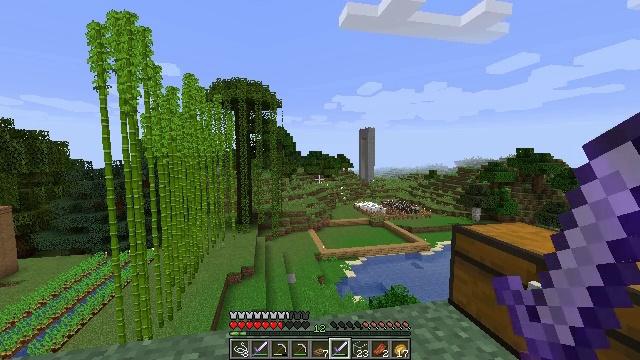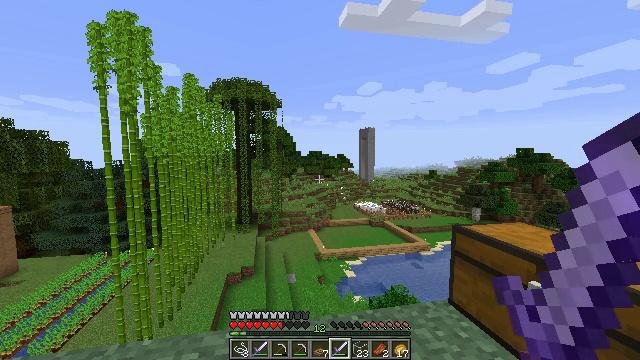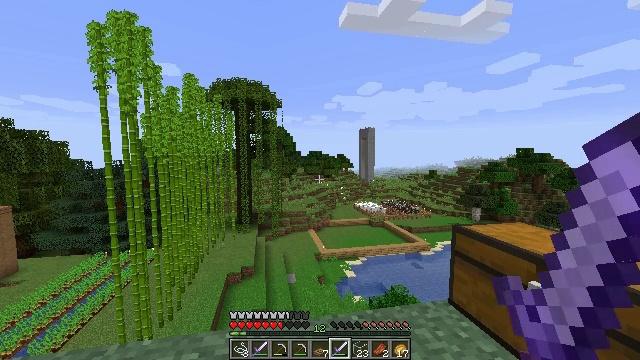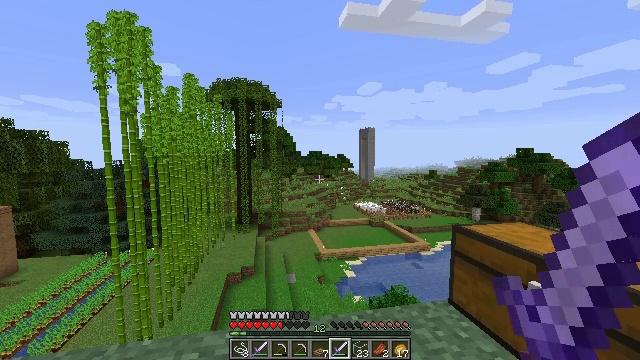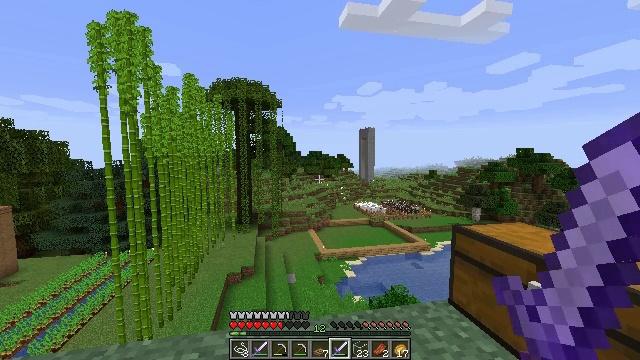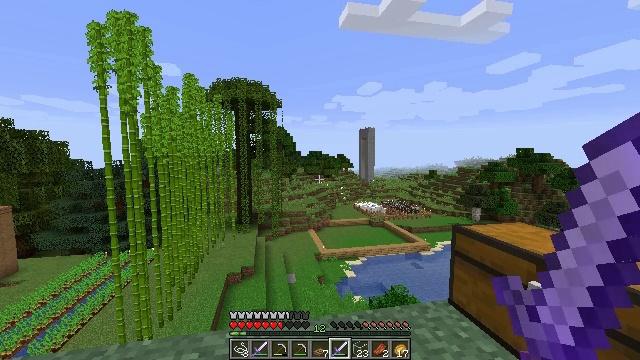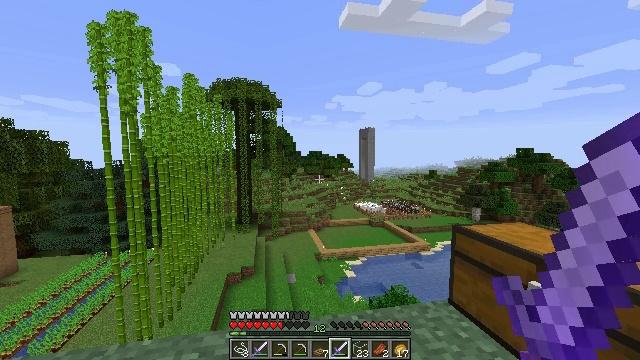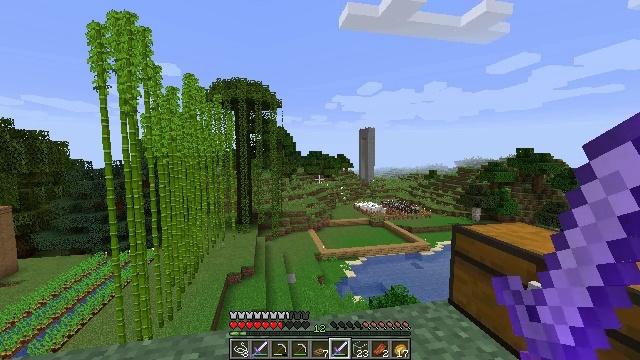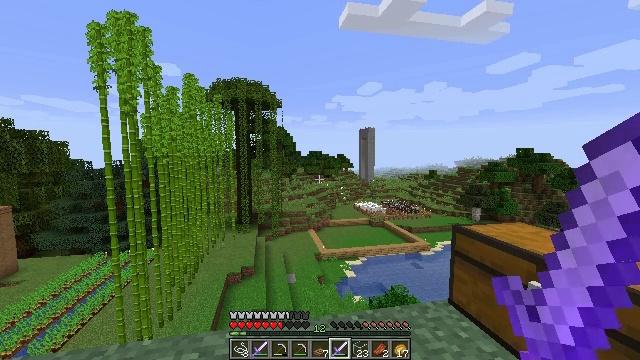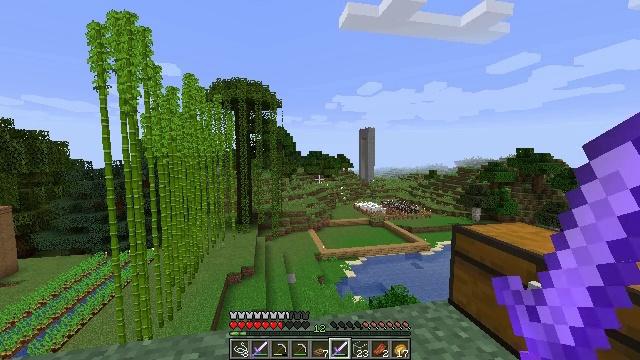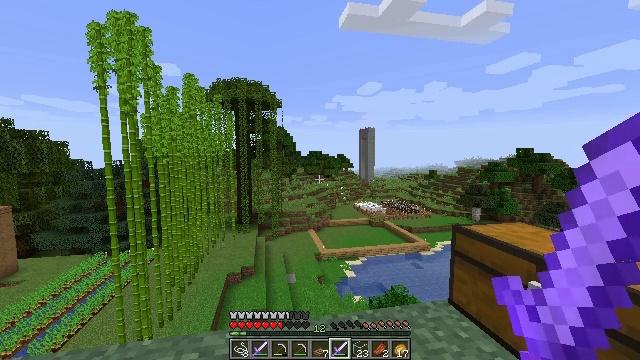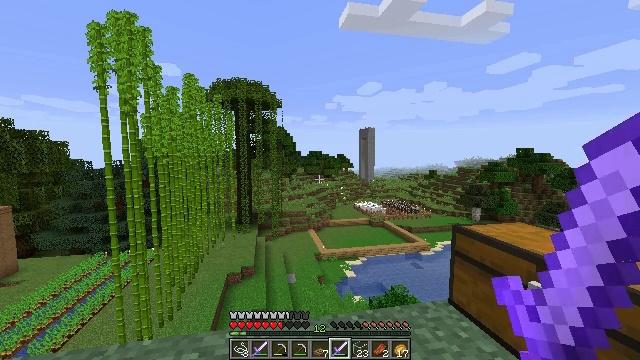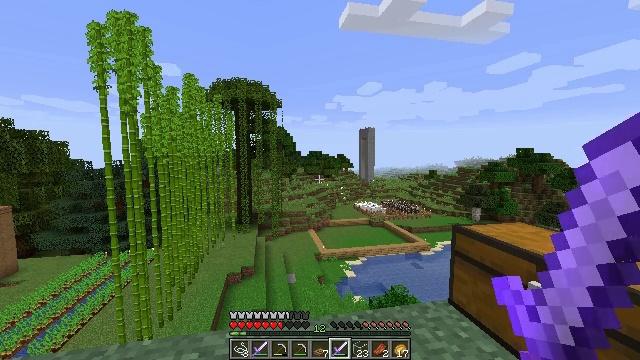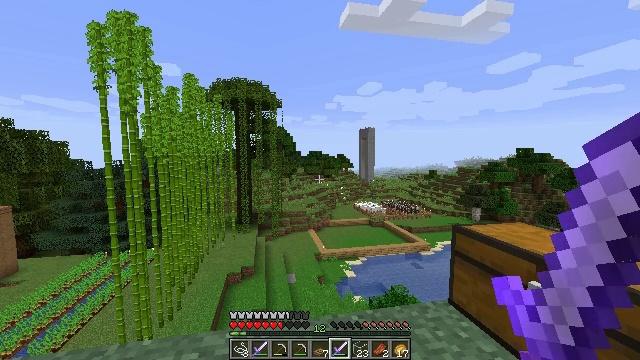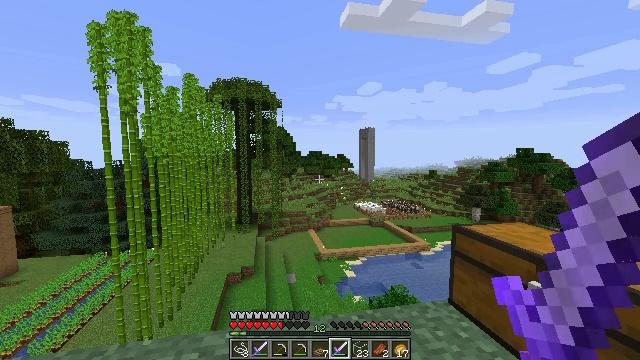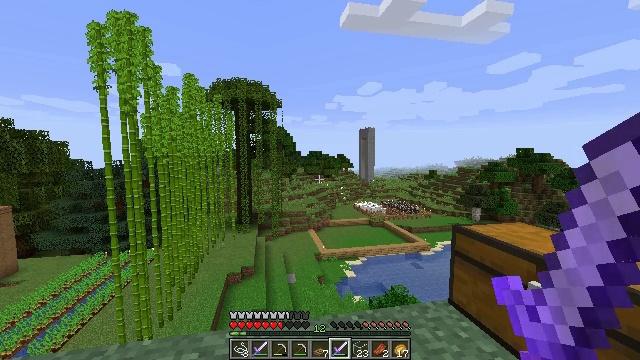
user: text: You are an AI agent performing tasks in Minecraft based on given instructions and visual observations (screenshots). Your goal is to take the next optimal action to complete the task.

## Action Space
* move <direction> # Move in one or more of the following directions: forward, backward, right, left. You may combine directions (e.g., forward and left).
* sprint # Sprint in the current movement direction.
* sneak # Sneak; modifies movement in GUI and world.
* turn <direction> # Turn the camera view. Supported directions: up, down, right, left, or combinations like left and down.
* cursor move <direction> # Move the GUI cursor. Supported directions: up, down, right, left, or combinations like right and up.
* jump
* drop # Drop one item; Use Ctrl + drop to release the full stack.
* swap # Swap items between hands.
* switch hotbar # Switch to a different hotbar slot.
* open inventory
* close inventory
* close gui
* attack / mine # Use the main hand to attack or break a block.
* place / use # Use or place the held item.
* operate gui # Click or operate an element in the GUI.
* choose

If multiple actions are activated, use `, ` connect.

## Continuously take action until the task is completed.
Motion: motion action
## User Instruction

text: Prepare paper and leather to craft a book.
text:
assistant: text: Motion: no_op
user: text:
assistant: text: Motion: no_op
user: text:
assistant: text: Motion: no_op
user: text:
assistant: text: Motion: no_op
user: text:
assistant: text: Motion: no_op
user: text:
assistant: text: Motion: no_op
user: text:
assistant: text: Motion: no_op
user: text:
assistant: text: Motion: no_op
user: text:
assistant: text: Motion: no_op
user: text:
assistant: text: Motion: no_op
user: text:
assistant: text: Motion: no_op
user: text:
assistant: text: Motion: no_op
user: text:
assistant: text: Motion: no_op
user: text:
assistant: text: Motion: no_op
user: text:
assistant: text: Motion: no_op
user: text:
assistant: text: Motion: no_op
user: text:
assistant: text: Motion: no_op
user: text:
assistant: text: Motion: no_op
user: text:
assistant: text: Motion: no_op
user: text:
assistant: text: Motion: no_op
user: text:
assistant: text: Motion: no_op
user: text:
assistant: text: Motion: no_op
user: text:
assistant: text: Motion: no_op
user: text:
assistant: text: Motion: no_op
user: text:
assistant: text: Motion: no_op
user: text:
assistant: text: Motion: no_op
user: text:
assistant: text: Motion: no_op
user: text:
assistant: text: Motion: no_op
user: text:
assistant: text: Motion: no_op
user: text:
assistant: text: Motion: no_op